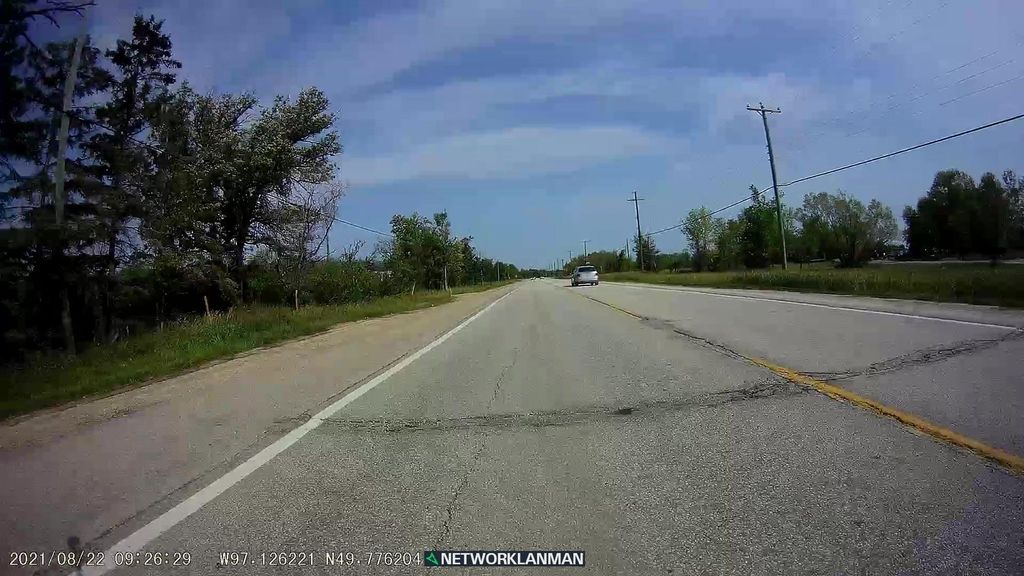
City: winnipeg